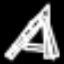
Label: The Eiffel Tower